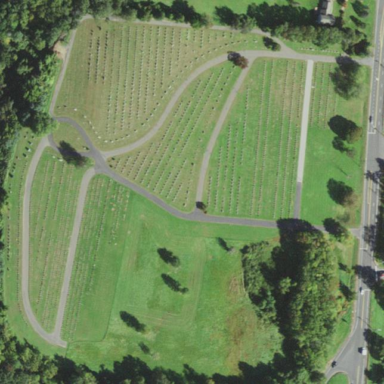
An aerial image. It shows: Cemetery area categorized as cemetery.